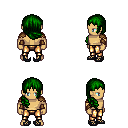
a pixel art fantasy rpg character, male body template, human, tanned skin, leather shoulder armor, gold greaves, green right-swept hairstyle, cloth bracers, ghillies, four views (front, back, left, right), 2x2 character sprite sheet, small pixel art, hard edges, no anti-aliasing